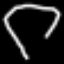
Label: diamond